Question: I'm new to Jquery and have a little problem with the Jquery function. I got the code from somewhere and would like to add a little function like click anywhere except the search box will hide the search box.
here's the code
'''
<script>
$(document).ready(function() {
// Search
$('ul.tert-nav li.searchit').click(function() {
$(this).addClass('search');
$('.searchbox').fadeIn();
$('ul.tert-nav li img.searchicon').hide();
});
$('ul.tert-nav li.searchit img.closesearch').click(function(e) {
e.stopPropagation();
$('.searchbox').hide();
$('ul.tert-nav li').removeClass('search');
});
})
</script>
'''
HTML Code:
'''
<ul class="tert-nav">
<li><img alt="" border="0" src="images/icon-cart.png" width="16" height="16" /></li>
<li><img alt="" border="0" src="images/icon-tickets.png" width="16" height="16" /></li>
<li class="searchit">
<img alt="" border="0" class="searchicon" src="images/icon-search.png" width="16" height="16" />
<div class="searchbox">
<img alt="" border="0" class="closesearch" src="images/icon-close.png" width="16" height="16" />
<input placeholder="search..." type="text" />
<input type="submit" value="" />
</div>
</li>
</ul>
'''
The CSS:
'''
@charset "utf-8";
/* CSS Document */
ul.tert-nav {
float: right;
position: absolute;
margin: 0;
padding: 0;
right: 0;
top: 0;
list-style: none;
}
ul.tert-nav li {
float: right;
width: 26px;
height: 28px;
background: #3c3c3c;
text-align: center;
margin-left: 2px;
cursor: pointer;
transition: all .2s ease;
-o-transition: all .2s ease;
-moz-transition: all .2s ease;
-webkit-transition: all .2s ease;
}
ul.tert-nav li:hover {
background: #000;
}
ul.tert-nav .search {
width: 246px;
text-align: left;
cursor: default;
}
ul.tert-nav .search:hover {
background: #3c3c3c;
}
ul.tert-nav .searchbox {
display: none;
width: 100%;
}
ul.tert-nav .searchbox .closesearch {
float: left;
margin: 6px 4px 0px 4px;
cursor: pointer;
}
ul.tert-nav .searchbox .closesearch:hover {
opacity: 0.8;
}
ul.tert-nav .searchbox input[type=text] {
float: left;
width: 184px;
height: 24px;
padding: 0px 0px 0px 10px;
margin: 2px 0px 0px 0px;
border: none;
background: url(images/search-bg.png) no-repeat;
outline: none;
}
ul.tert-nav .searchbox input[type=submit] {
float: left;
width: 26px;
height: 24px;
margin: 2px 0px 0px 0px;
padding: 0px;
border: none;
background: url(images/search-btn.png) no-repeat;
outline: none;
cursor: pointer;
}
'''
here's an example image of the initial state and the clicked/opened state to give a visual idea of what I'm trying to do. Thanks!

My Jsfiddle <URL>
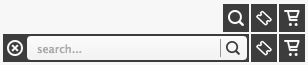
Answer: Bind the event to a container,(here i am binding the event to document itself). And then checks whether the event is not propagating from the search. If it is not from the search, do your stuff.
'''
$(document).click(function (e)
{
var container = $(".searchit");
if (!container.is(e.target))
{
$('.searchbox').hide();
container.removeClass('search');
}
});
'''
<URL>